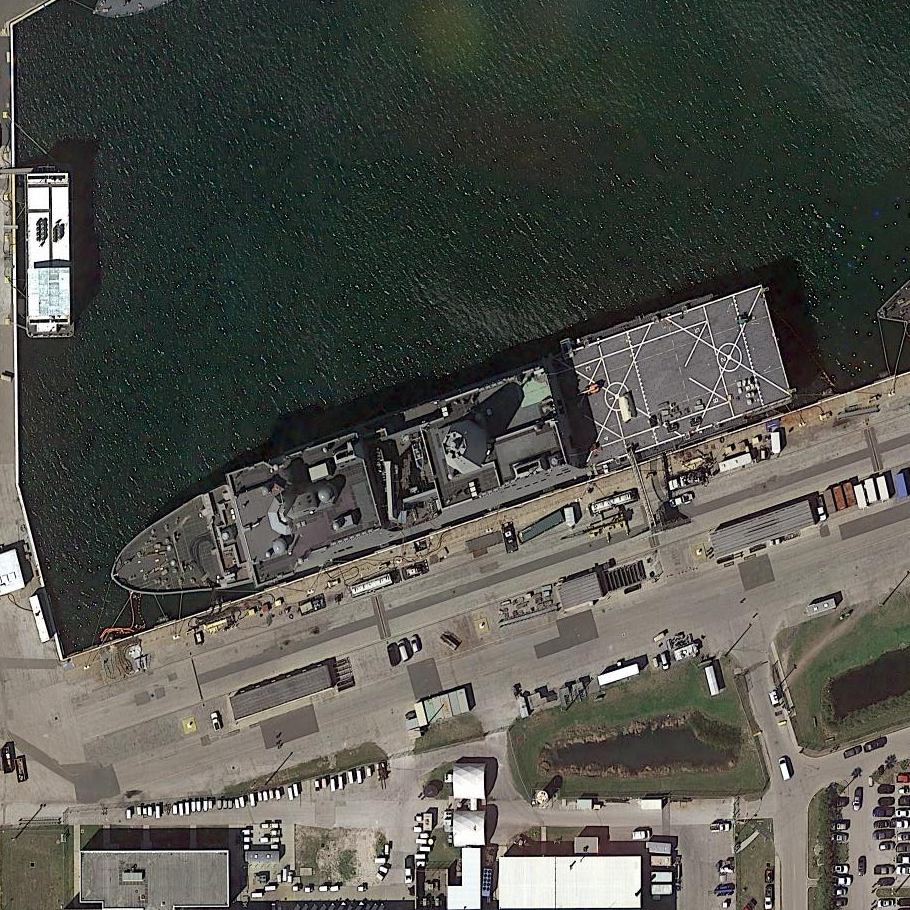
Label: combat